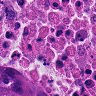
Metastatic tissue present: yes